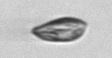
Label: Cryptophyta